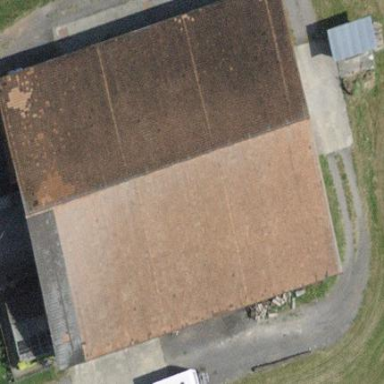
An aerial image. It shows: Barn.